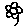
Label: flower